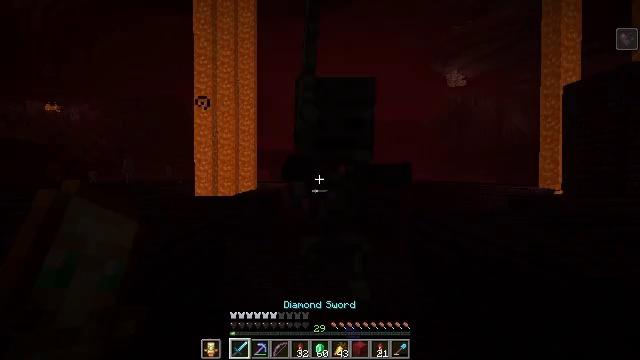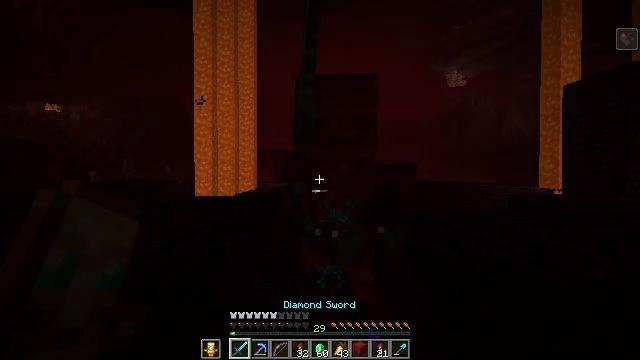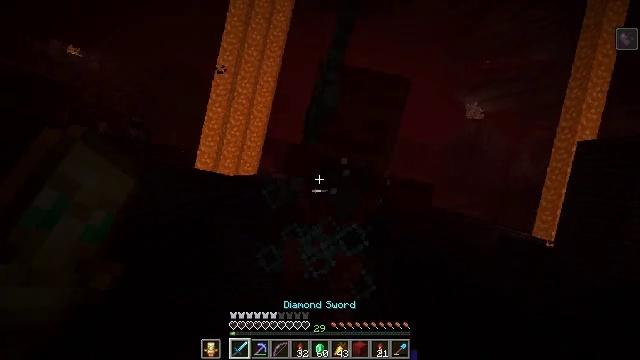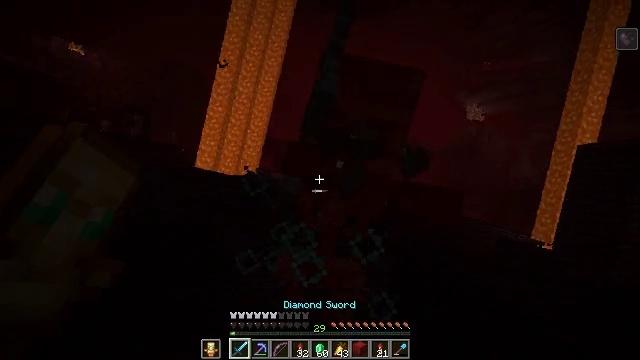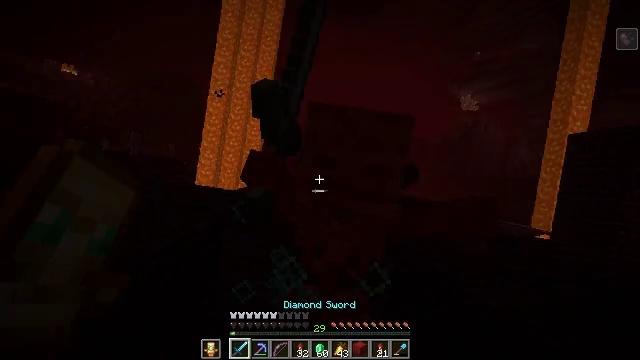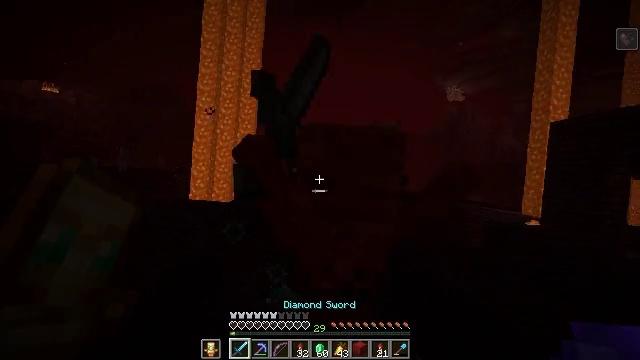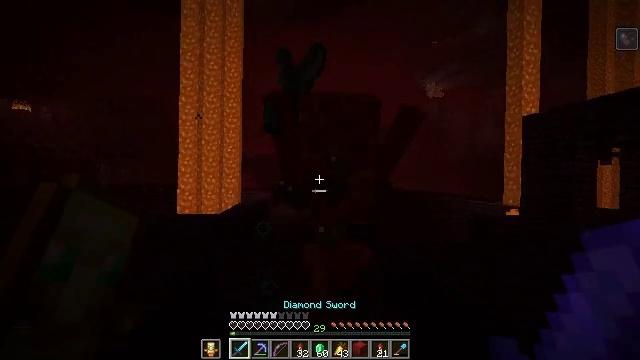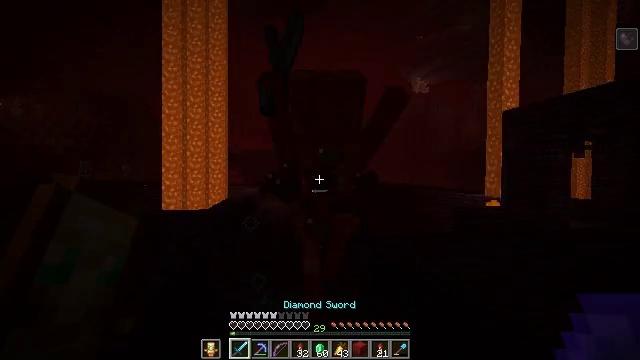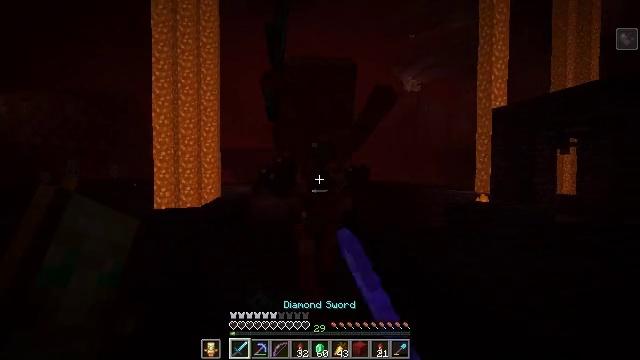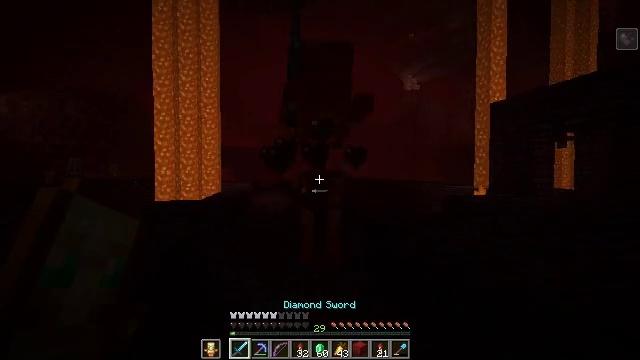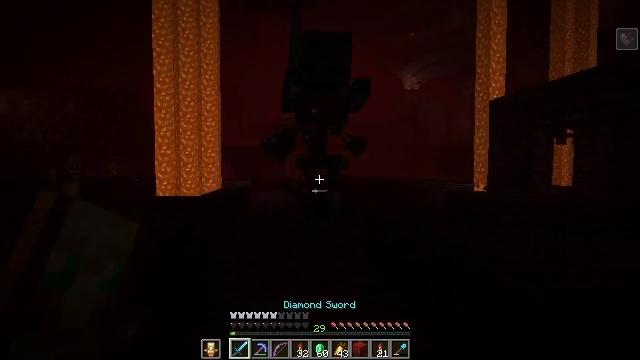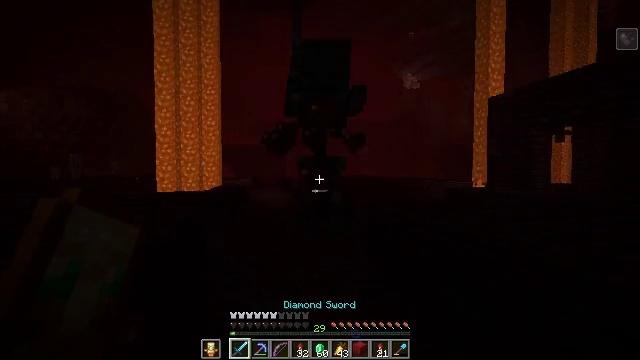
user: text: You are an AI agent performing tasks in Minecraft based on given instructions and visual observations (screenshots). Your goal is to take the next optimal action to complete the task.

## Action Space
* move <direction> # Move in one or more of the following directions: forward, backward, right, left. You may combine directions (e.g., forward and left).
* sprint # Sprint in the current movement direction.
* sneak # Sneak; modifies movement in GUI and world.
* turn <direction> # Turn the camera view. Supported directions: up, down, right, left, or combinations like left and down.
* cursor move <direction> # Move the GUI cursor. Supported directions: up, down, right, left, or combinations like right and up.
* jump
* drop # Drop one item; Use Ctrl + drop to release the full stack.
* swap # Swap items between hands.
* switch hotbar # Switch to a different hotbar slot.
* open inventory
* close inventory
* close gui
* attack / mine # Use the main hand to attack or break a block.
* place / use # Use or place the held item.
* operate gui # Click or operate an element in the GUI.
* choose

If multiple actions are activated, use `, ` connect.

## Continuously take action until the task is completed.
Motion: motion action
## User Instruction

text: Hunt nether mobs.
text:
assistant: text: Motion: no_op
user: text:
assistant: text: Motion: no_op
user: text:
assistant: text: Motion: no_op
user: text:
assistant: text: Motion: no_op
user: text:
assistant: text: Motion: turn right
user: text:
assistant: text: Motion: turn right
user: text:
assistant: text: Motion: turn right and down, attack / mine
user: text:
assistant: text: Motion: turn right, attack / mine
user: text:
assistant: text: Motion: attack / mine
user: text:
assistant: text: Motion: attack / mine
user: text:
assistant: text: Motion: no_op
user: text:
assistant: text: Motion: no_op